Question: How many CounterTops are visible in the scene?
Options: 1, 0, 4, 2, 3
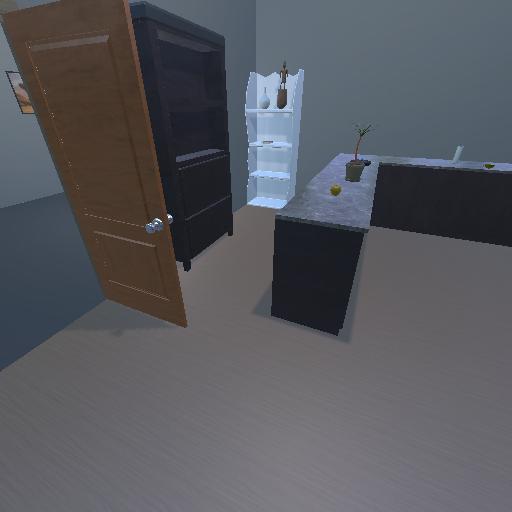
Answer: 1